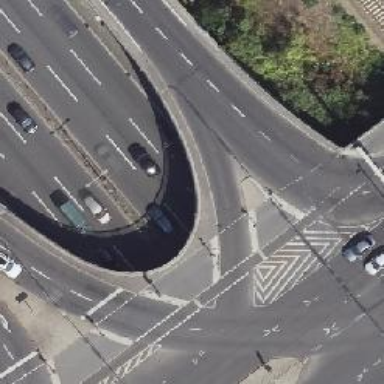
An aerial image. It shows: Footway bridge over traffic island.